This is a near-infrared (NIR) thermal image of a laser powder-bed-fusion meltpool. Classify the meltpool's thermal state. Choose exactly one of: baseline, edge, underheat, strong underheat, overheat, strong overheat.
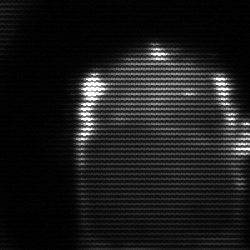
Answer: baseline